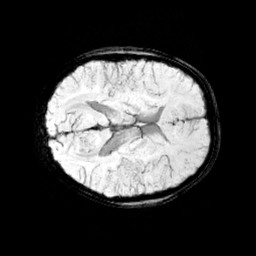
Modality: minIP
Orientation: axial
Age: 10
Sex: female
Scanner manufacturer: siemens
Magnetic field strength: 3 T
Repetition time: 0.027 s
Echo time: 0.02 s